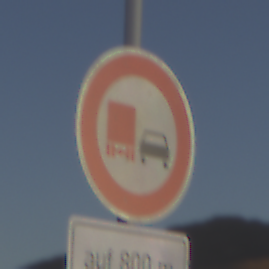
Verkehrszeichen: UeberholverbotKraftfahrzeuge
Zusatzzeichen unten: LaengeEinerStrecke5
Umgebung: Outdoor, Nature
Tageszeit: SunriseSunset
Wetter: Clear
Licht: Natural
Jahreszeit: NotSpecified
Kontrast: HighContrast